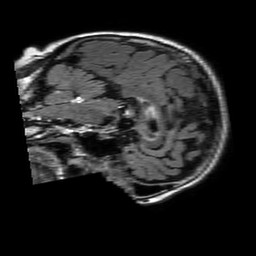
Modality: FLAIR
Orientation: sagittal
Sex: female
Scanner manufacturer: philips
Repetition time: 11 s
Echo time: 0.125 s